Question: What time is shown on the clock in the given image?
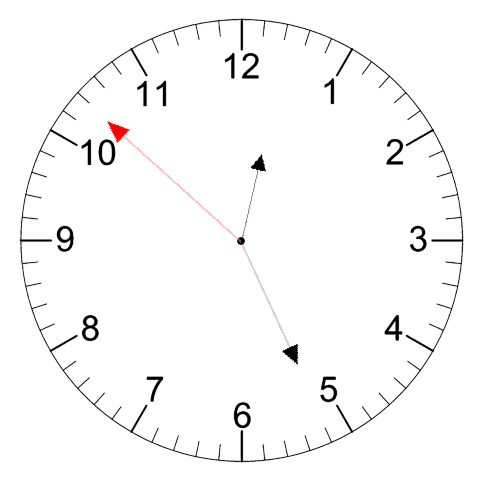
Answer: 12:25:52